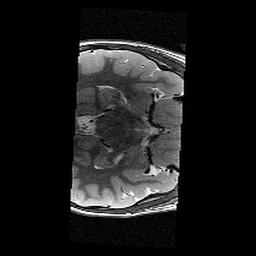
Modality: T2w
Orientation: axial
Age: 10
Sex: female
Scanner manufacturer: siemens
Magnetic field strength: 3 T
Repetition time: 9.23 s
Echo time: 0.067 s